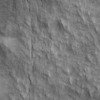
Label: not_dusty